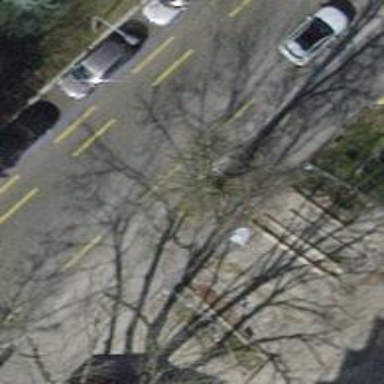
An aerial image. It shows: Avenue lined with trees.